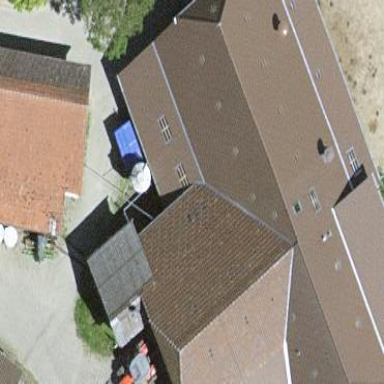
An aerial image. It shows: Farm building.